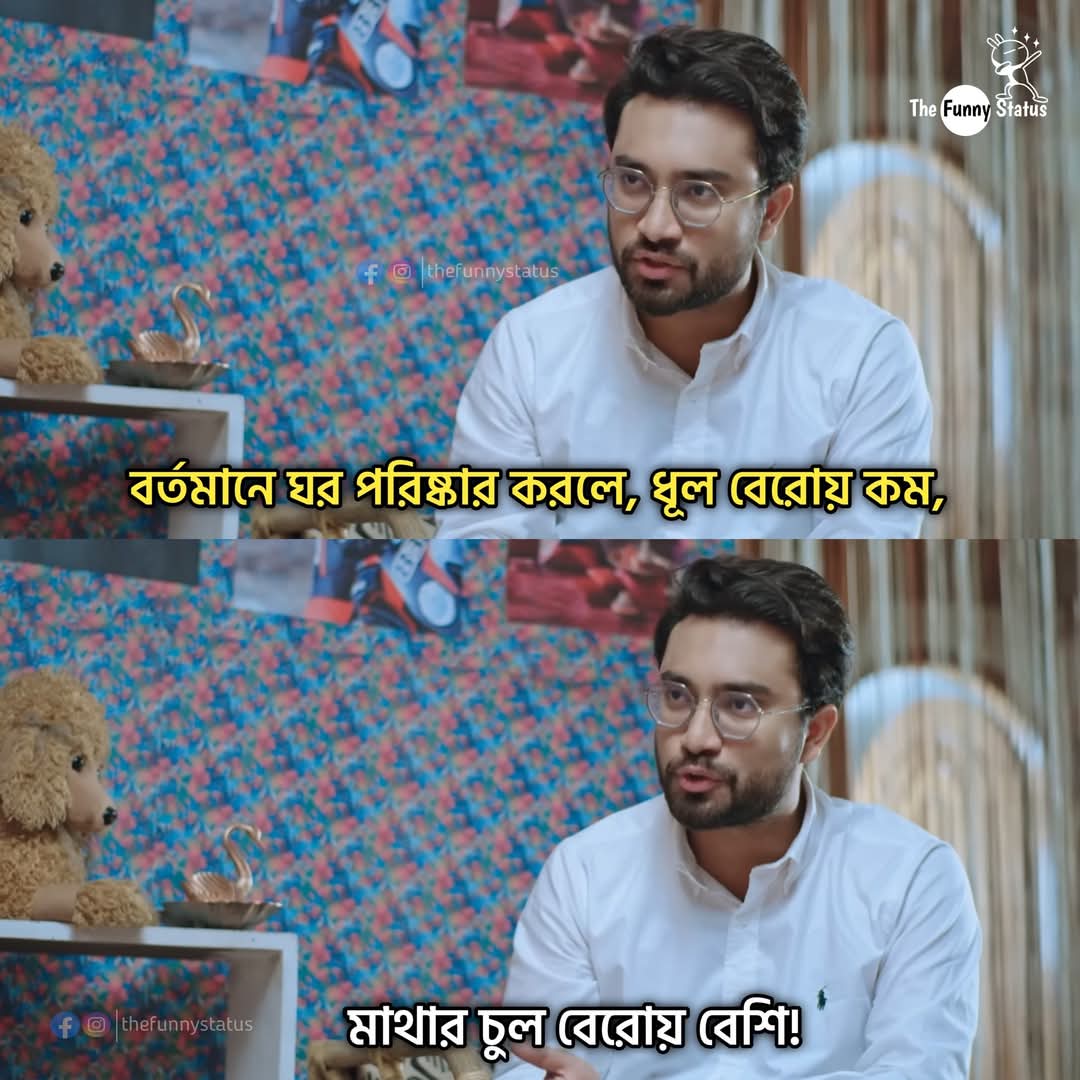
Text: বর্তমানে ঘর পরিষ্কার করলে, ধূল বেরোয় কম,
মাথার চুল বেরোয় বেশি!
Label: Non Hate